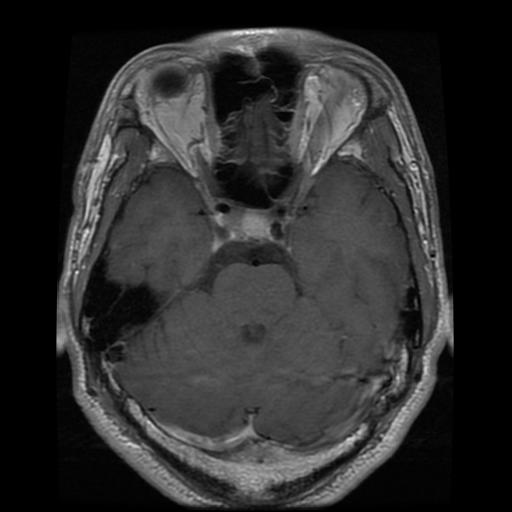
Label: pituitary